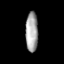
Tissue: lung
Cell type: Endothelial cells
Senescence score: 0.1644
Nuclear area (px): 488
Mean DAPI intensity: 163.91